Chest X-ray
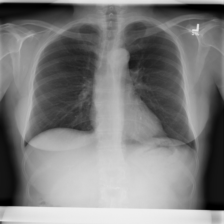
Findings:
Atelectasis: negative
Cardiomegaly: negative
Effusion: negative
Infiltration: negative
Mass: negative
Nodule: negative
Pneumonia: negative
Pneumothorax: negative
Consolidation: negative
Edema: negative
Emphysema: negative
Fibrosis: negative
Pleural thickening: negative
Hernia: negative